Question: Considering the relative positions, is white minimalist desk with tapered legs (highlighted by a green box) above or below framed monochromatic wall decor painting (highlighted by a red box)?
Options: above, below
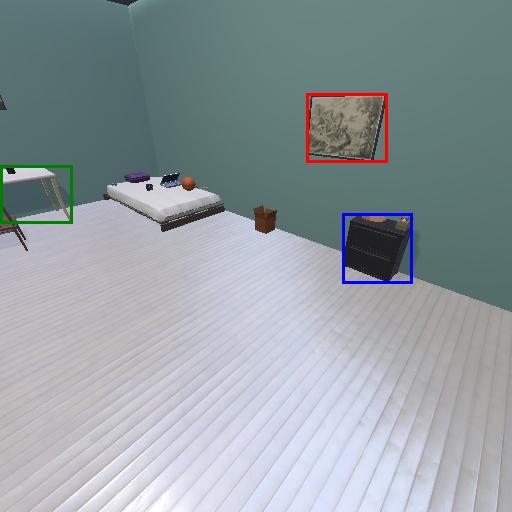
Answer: above